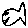
Label: fish